Question: I am learning to create pure CSS3 ribbons
I have
'''
.dialog h1 {
position: relative;
z-index: 10;
}
.dialog h1:before, .dialog h1:after {
position: absolute;
z-index: -10;
}
'''
but my CSS triangles ('.dialog h1:before/after') are still shown in front of the 'h1'. why is that?
<URL>

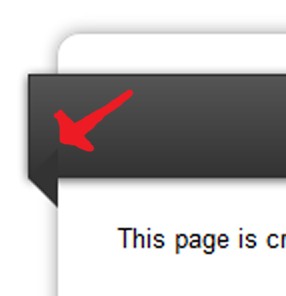
Answer: see
<URL>